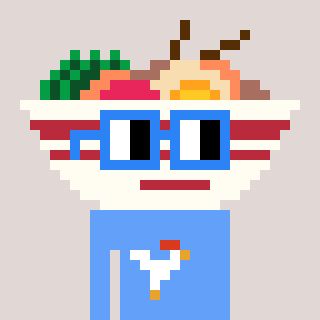
a pixel art character with square blue glasses, a noodles-shaped head and a blue-colored body on a warm background